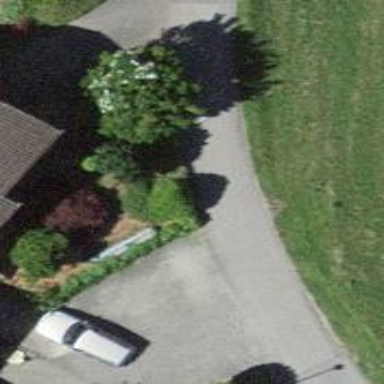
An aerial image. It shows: Residential road without sidewalk.